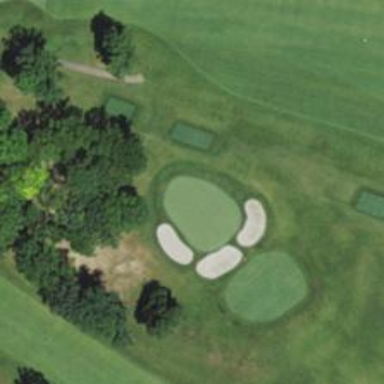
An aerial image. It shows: Golf hole.